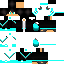
A male human skin with dark skin, wearing brown bald dressed in a blue hoodie and black pants, featuring a closed mouth.